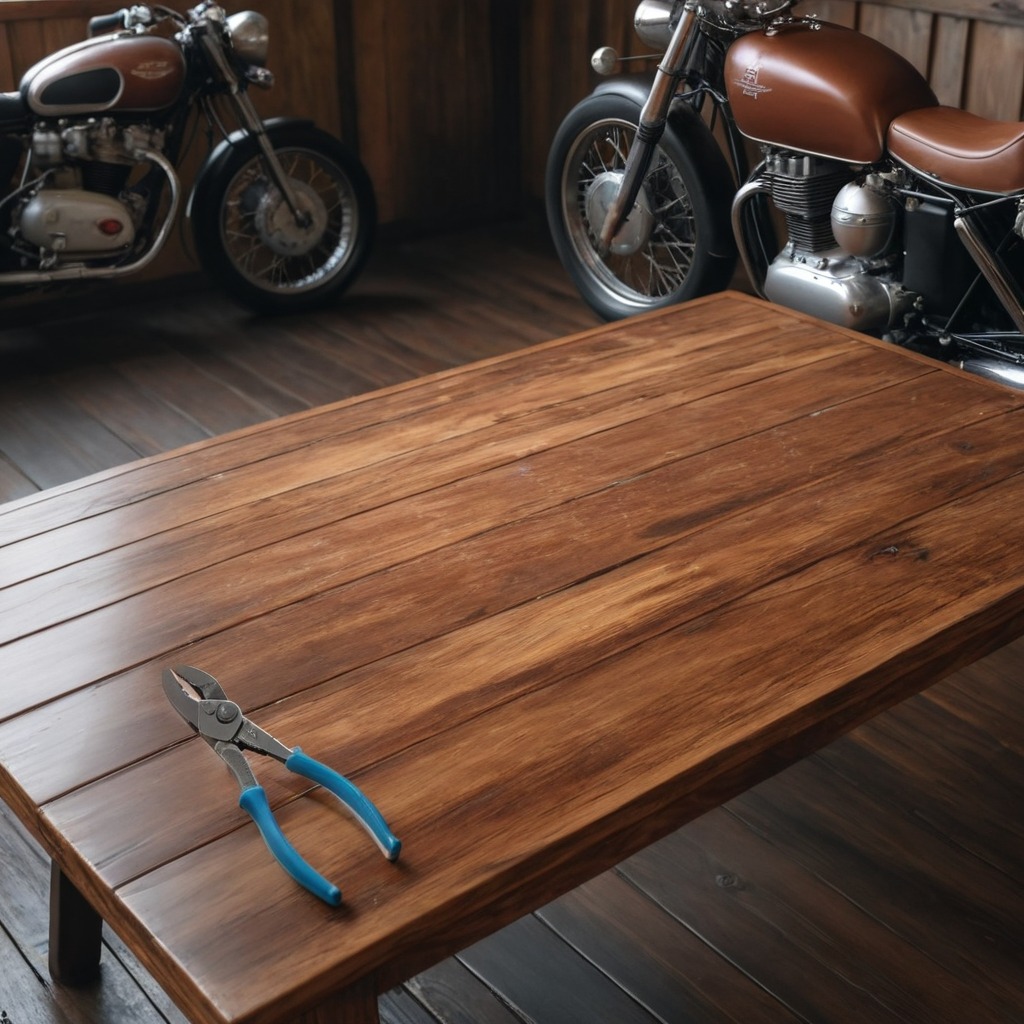
A plier is lying on an oil-spilled wooden table in a vintage motorcycle garage.